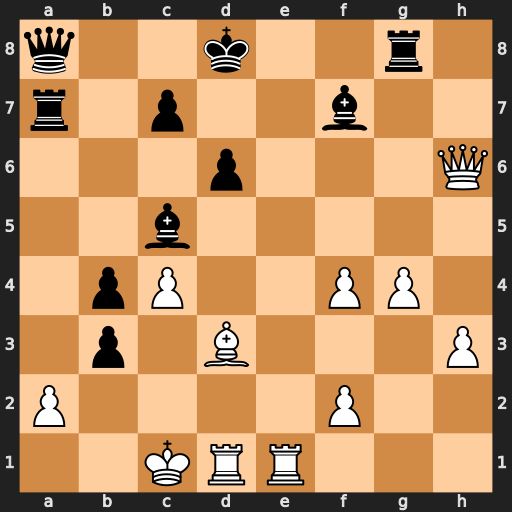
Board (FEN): q2k2r1/r1p2b2/3p3Q/2b5/1pP2PP1/1p1B3P/P4P2/2KRR3
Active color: w
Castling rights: -
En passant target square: -
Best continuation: Qf6+ Kc8 Qxf7